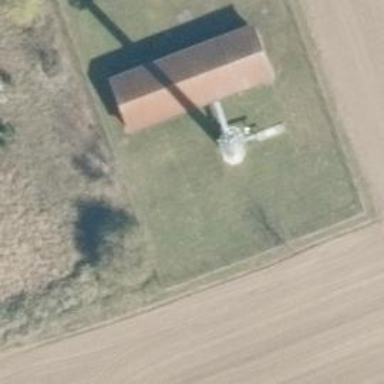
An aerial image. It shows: Man-made mast used for communication purposes.